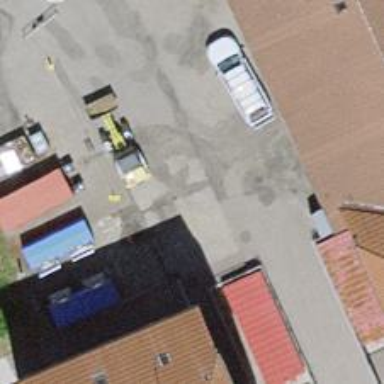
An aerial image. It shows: Waste disposal facility.